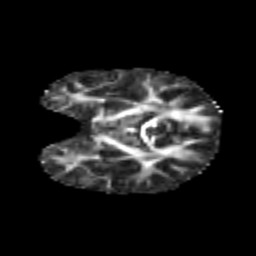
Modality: FA
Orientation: coronal
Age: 7
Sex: female
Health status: healthy